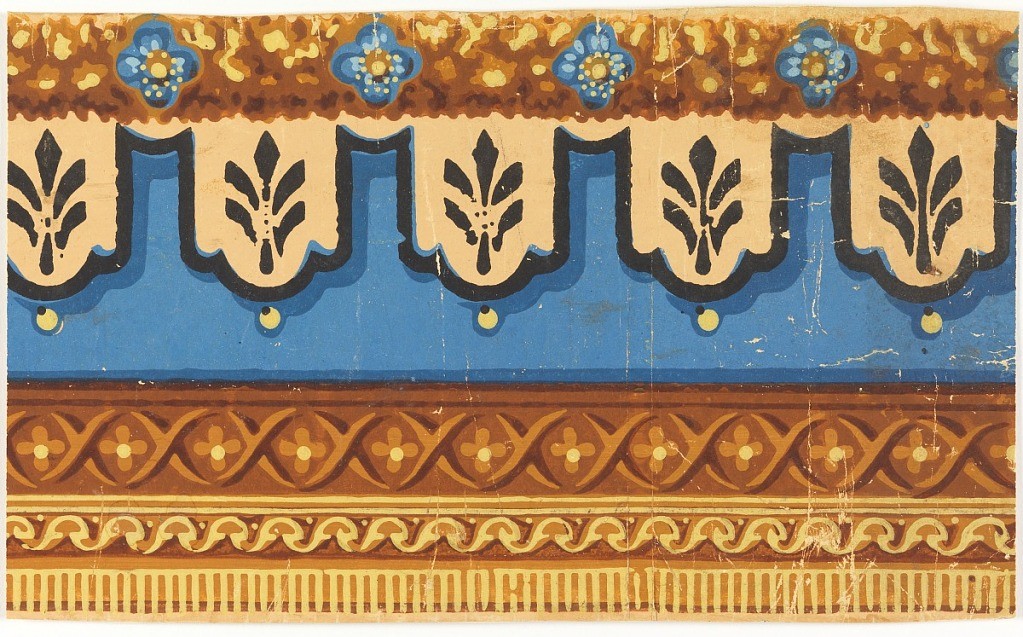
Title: Border
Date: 1825–40
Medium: Block-printed paper
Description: This border consists of bands of varied patterns. At the bottom edge is a band of dentilling below a wave pattern, which in turn is below a narrow band of alternating X's and four-petalled flowers. The upper half of the border is occupied by two bands: a wider one of floral motifs on a lambrequin, and the top edging of a foliage background decorated with simple rosettes. Printed is blue, shades of yellow, apricot, black and brown. Printed highlights and shadows create a trompe l'oeil effect.